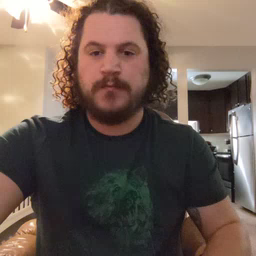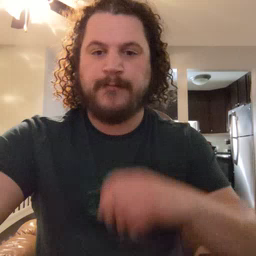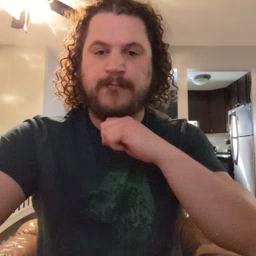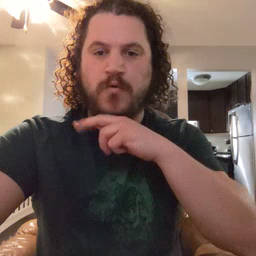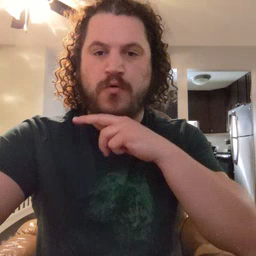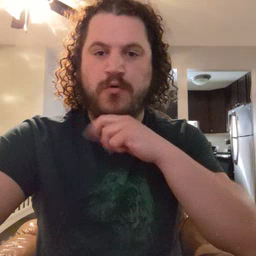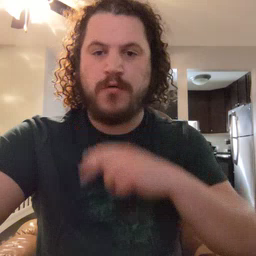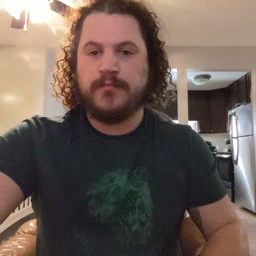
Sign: frog